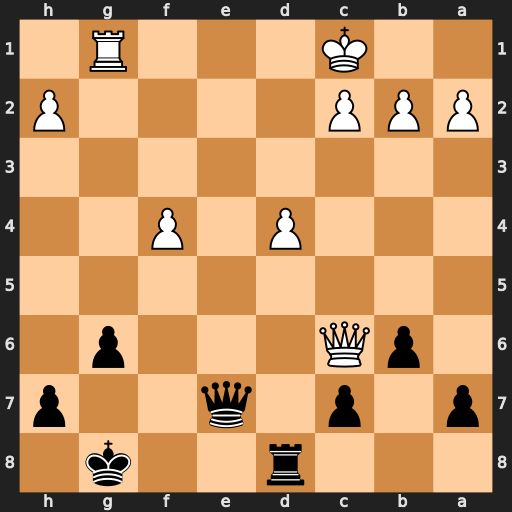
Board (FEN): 3r2k1/p1p1q2p/1pQ3p1/8/3P1P2/8/PPP4P/2K3R1
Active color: b
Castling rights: -
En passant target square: -
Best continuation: Qe3+ Kb1 Qxg1#